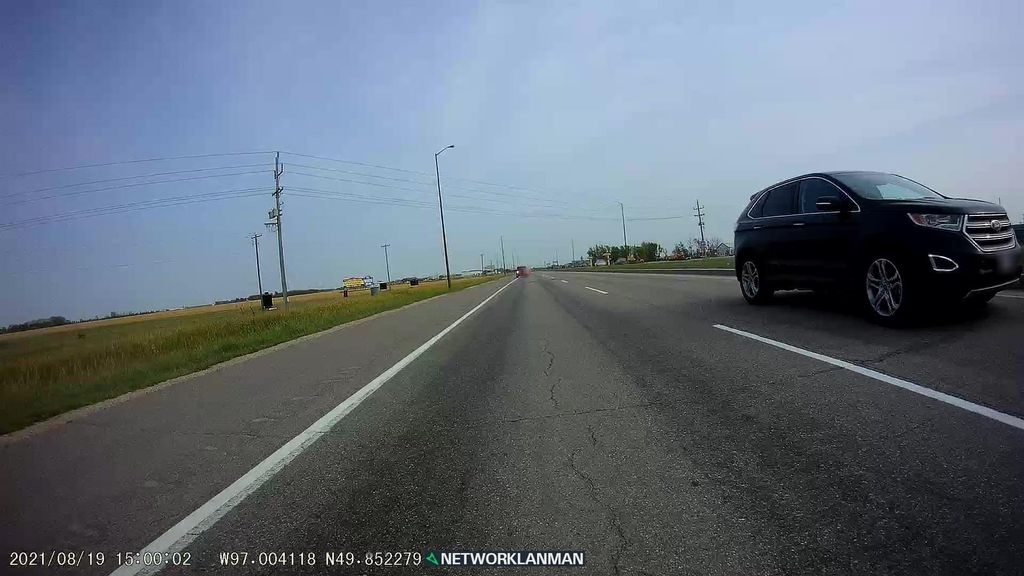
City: winnipeg